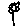
Label: flower